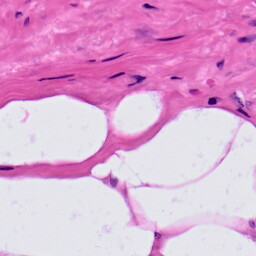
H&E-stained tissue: Prostate